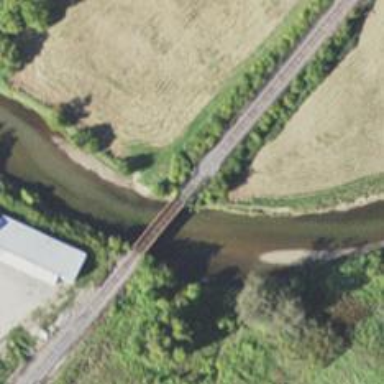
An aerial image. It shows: Bridge over railway line.